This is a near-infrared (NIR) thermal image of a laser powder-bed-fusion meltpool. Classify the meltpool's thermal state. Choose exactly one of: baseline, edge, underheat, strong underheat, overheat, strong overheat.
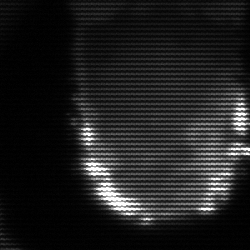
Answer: baseline